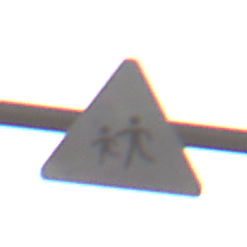
Verkehrszeichen: KinderRechts
Umgebung: Outdoor, Nature
Tageszeit: SunriseSunset
Wetter: Clear
Licht: Natural
Jahreszeit: NotSpecified
Kontrast: LowContrast